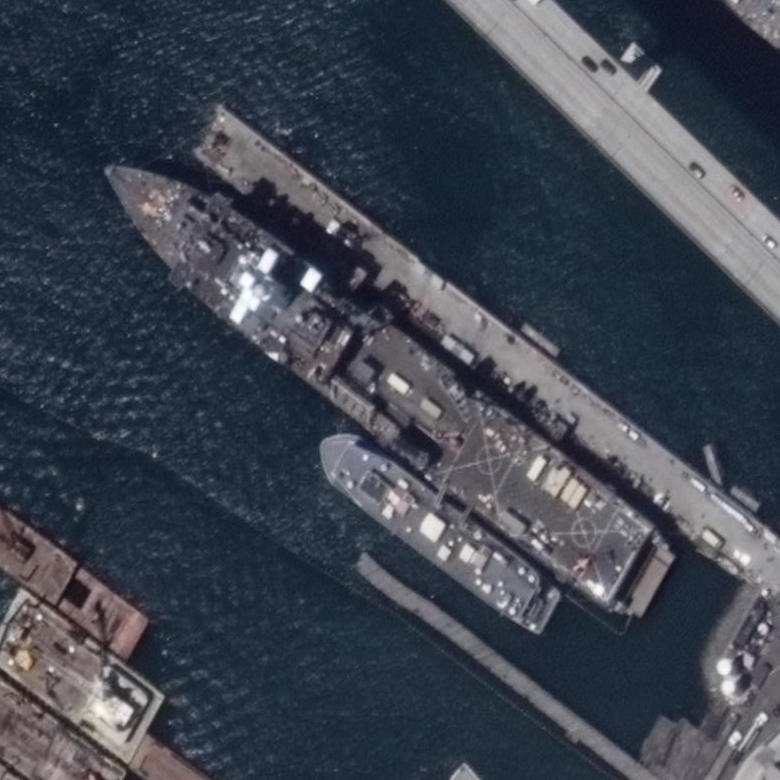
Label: Whitby_Island-class_dock_landing_ship